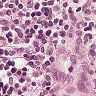
Metastatic tissue present: no